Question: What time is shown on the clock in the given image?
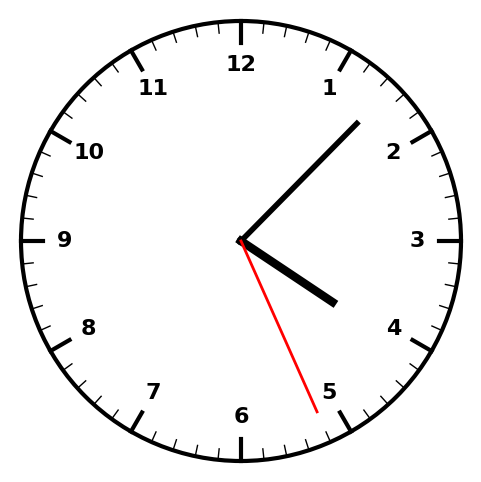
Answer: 04:07:26